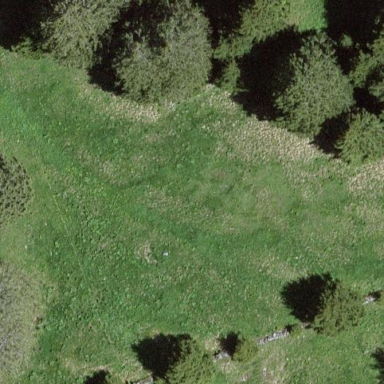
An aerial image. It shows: Beautiful meadow.